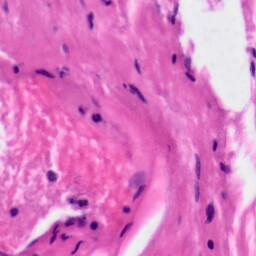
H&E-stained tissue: Tonsil